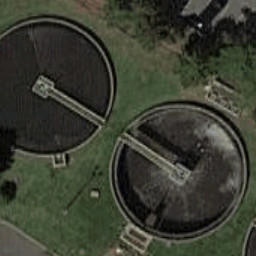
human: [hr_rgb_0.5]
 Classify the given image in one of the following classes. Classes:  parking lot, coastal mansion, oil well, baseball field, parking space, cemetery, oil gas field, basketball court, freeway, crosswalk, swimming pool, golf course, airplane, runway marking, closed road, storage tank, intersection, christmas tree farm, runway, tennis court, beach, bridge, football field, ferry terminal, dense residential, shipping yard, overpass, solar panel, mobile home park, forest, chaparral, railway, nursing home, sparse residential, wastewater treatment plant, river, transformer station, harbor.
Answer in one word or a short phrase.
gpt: wastewater treatment plant